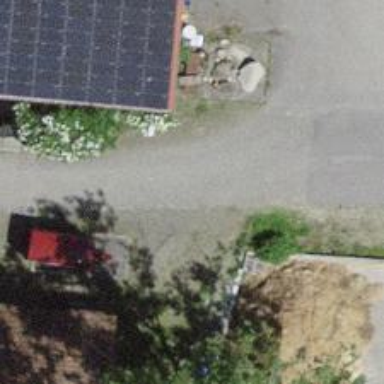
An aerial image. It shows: Residential road with sett surface.